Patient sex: M
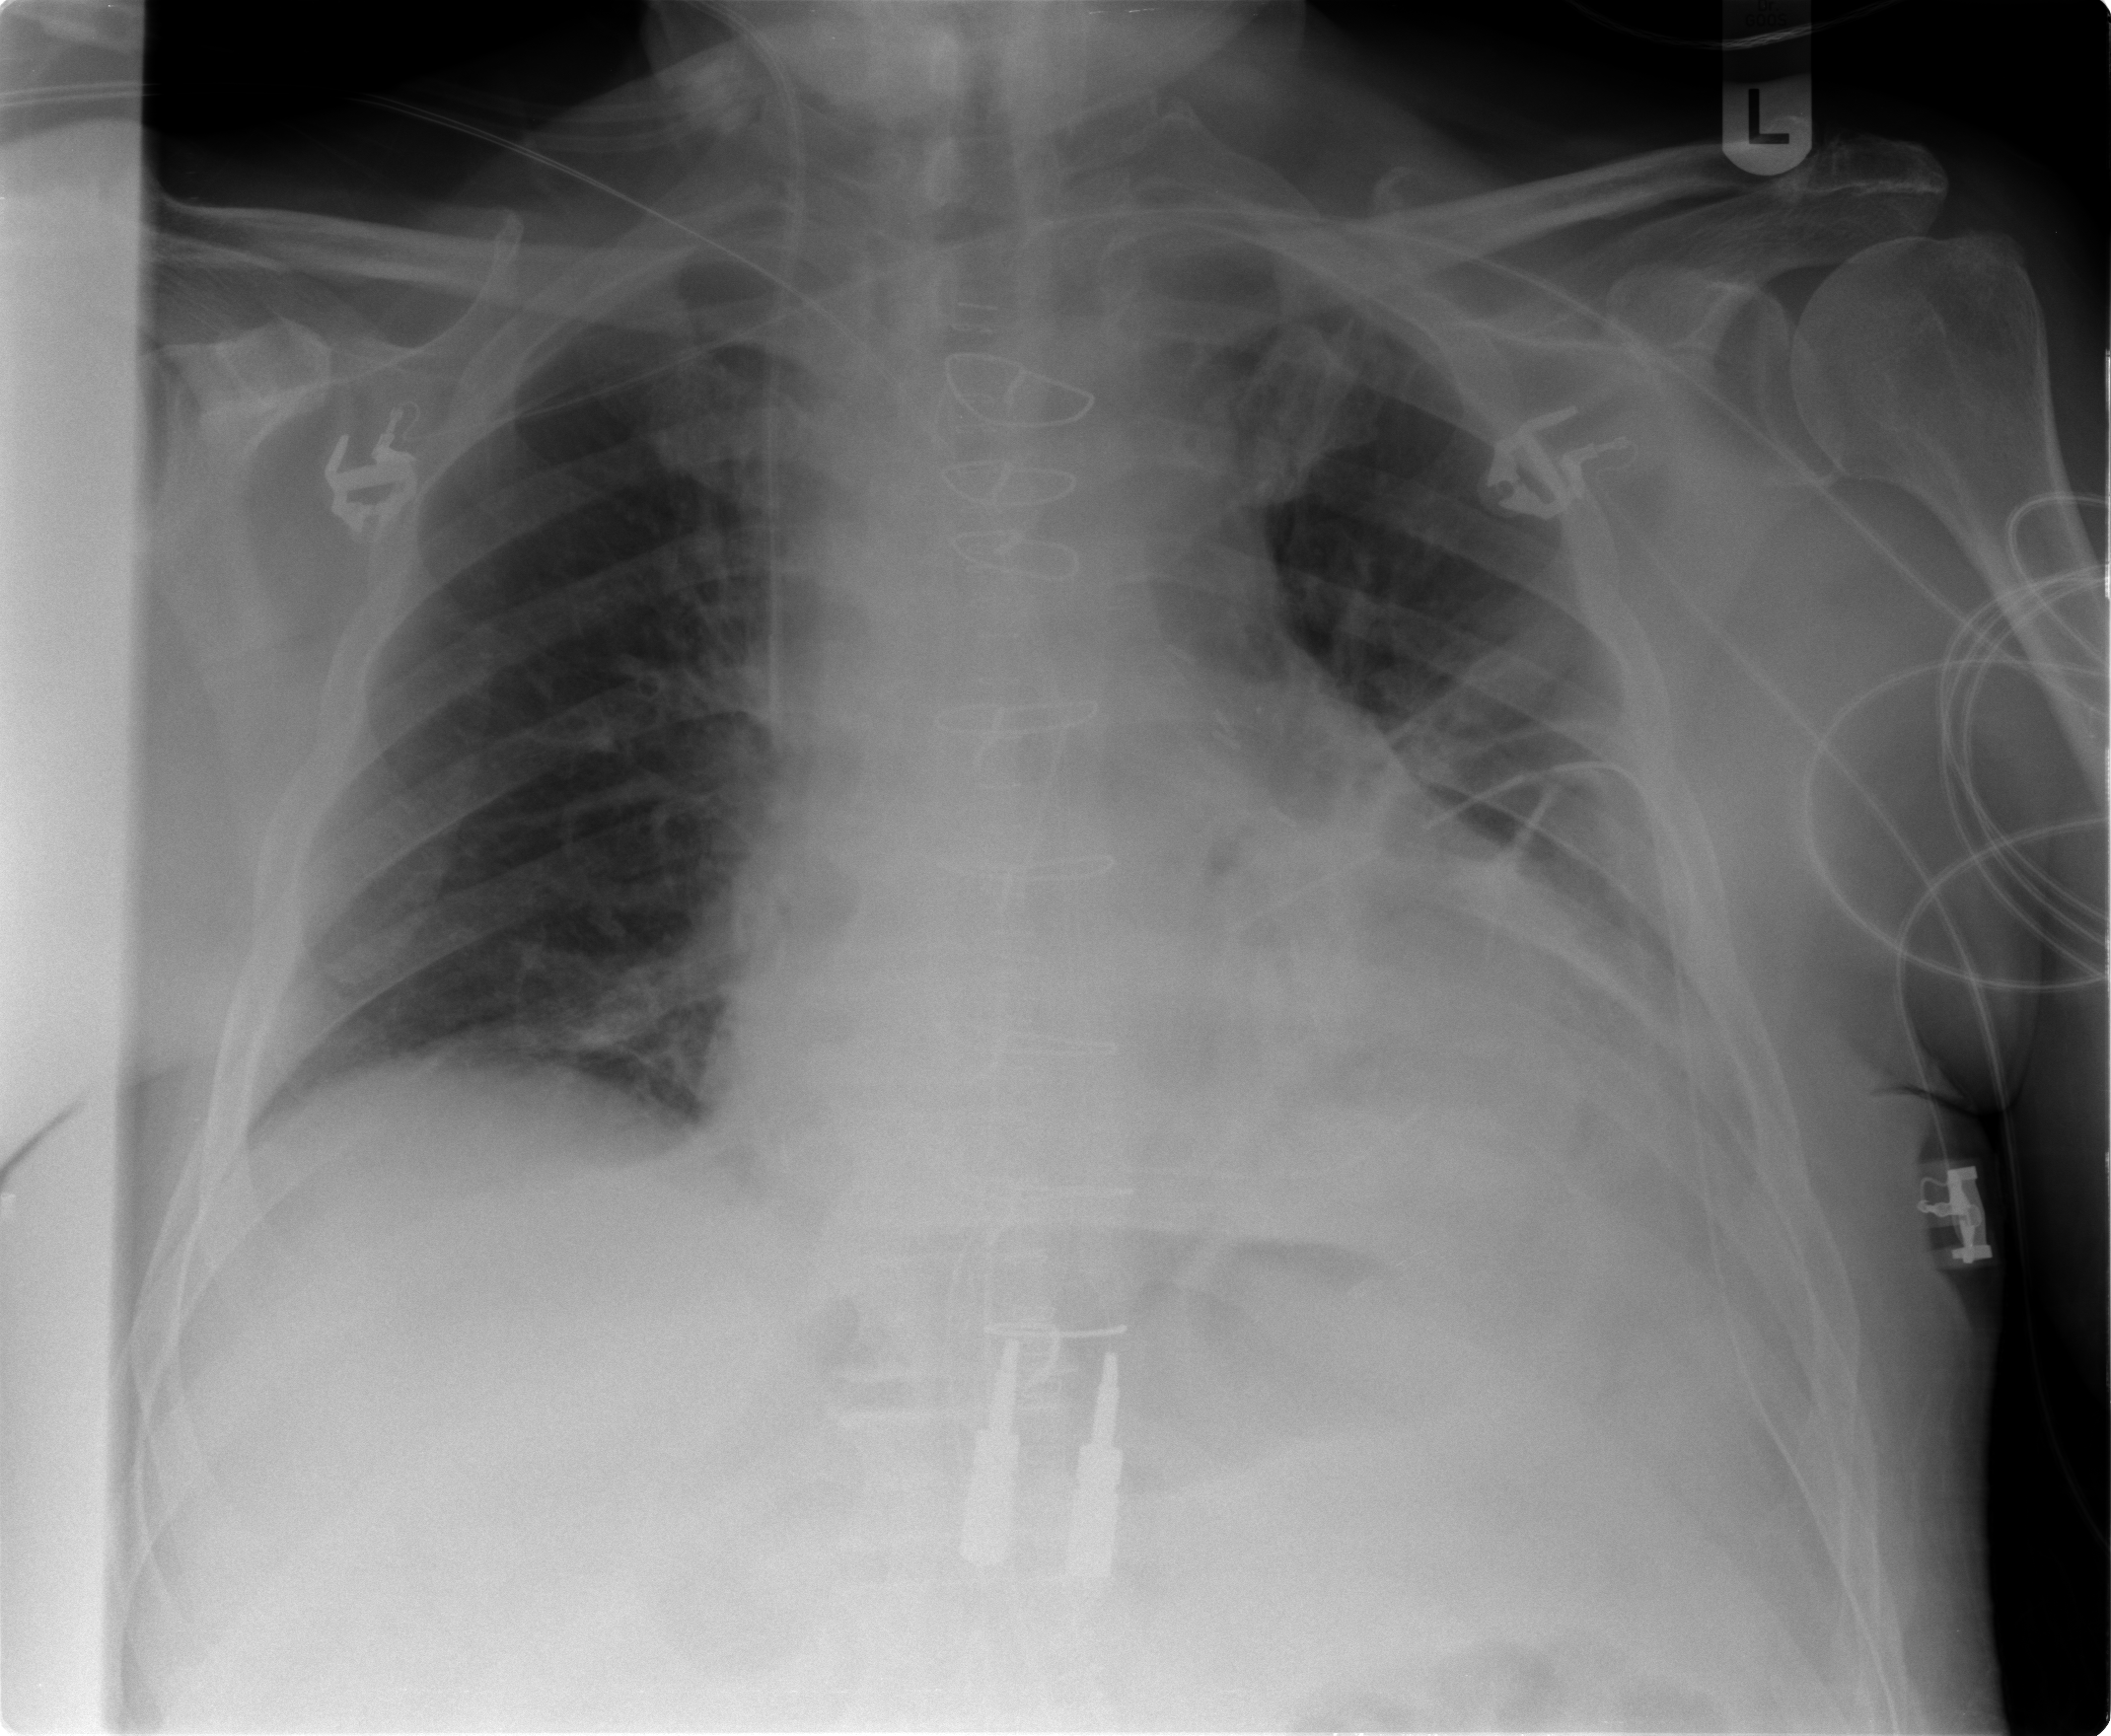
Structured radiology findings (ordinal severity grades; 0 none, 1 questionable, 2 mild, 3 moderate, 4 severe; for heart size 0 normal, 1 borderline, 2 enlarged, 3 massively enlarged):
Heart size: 2
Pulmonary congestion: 0
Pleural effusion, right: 0
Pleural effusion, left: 2
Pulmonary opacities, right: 0
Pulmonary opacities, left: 0
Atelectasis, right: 2
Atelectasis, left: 2